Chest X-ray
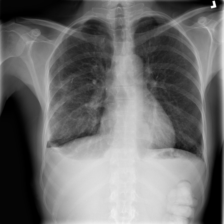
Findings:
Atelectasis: negative
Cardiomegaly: negative
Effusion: negative
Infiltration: positive
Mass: negative
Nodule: positive
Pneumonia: negative
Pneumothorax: negative
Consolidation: negative
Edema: negative
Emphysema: negative
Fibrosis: negative
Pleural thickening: negative
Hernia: negative